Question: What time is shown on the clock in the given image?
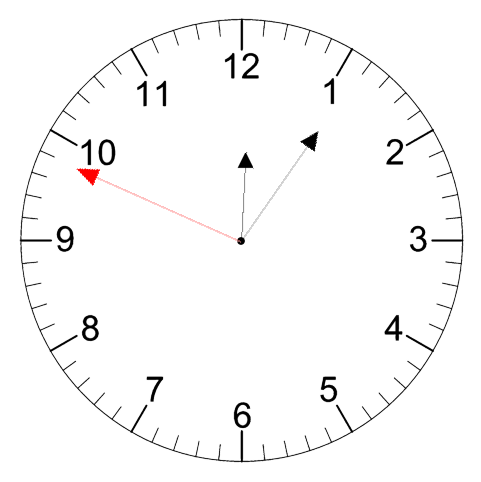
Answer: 12:05:49